RGB frame:
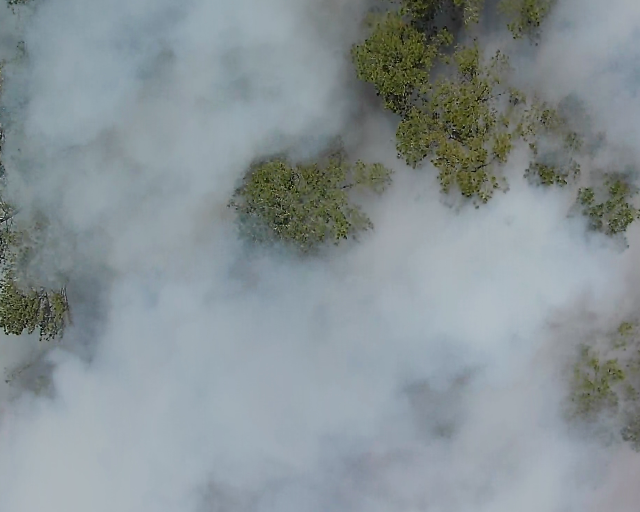
Thermal frame:
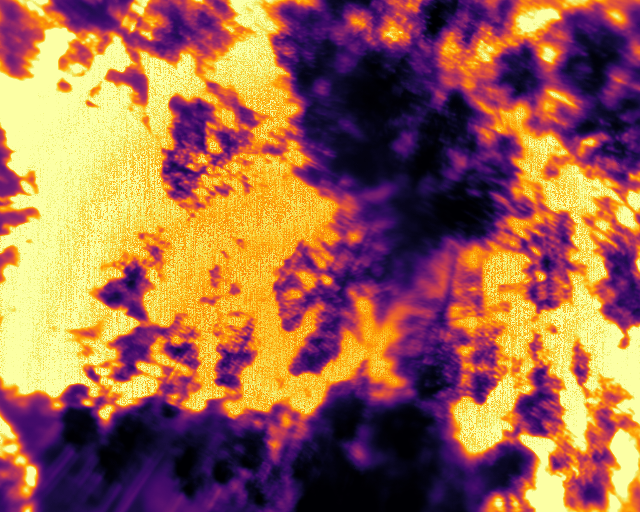
Captured: 2026-02-27 02:37:59
Pixels at or above 80 °C: 241781 (fraction of frame: 0.7379)